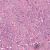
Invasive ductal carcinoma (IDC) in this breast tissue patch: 1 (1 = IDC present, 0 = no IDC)